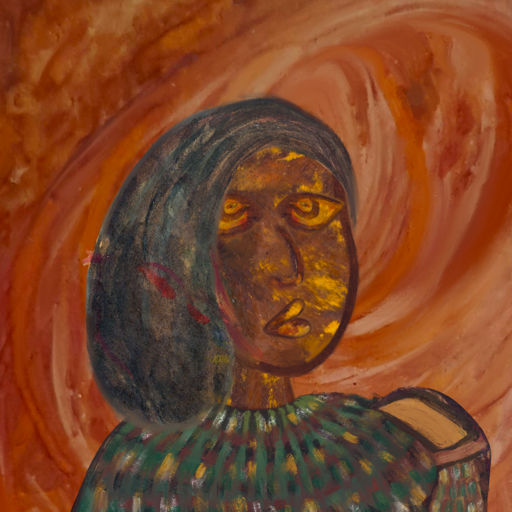
Background: Pious_Lady, Head And Neck Side: Comrade, Face Side: Comrade, Bust: After_Raid, Hair Side: Gypsy_Mother, Head Accessory: Blank, Second Necklace: Blank, Necklace: Blank, Baby: Blank